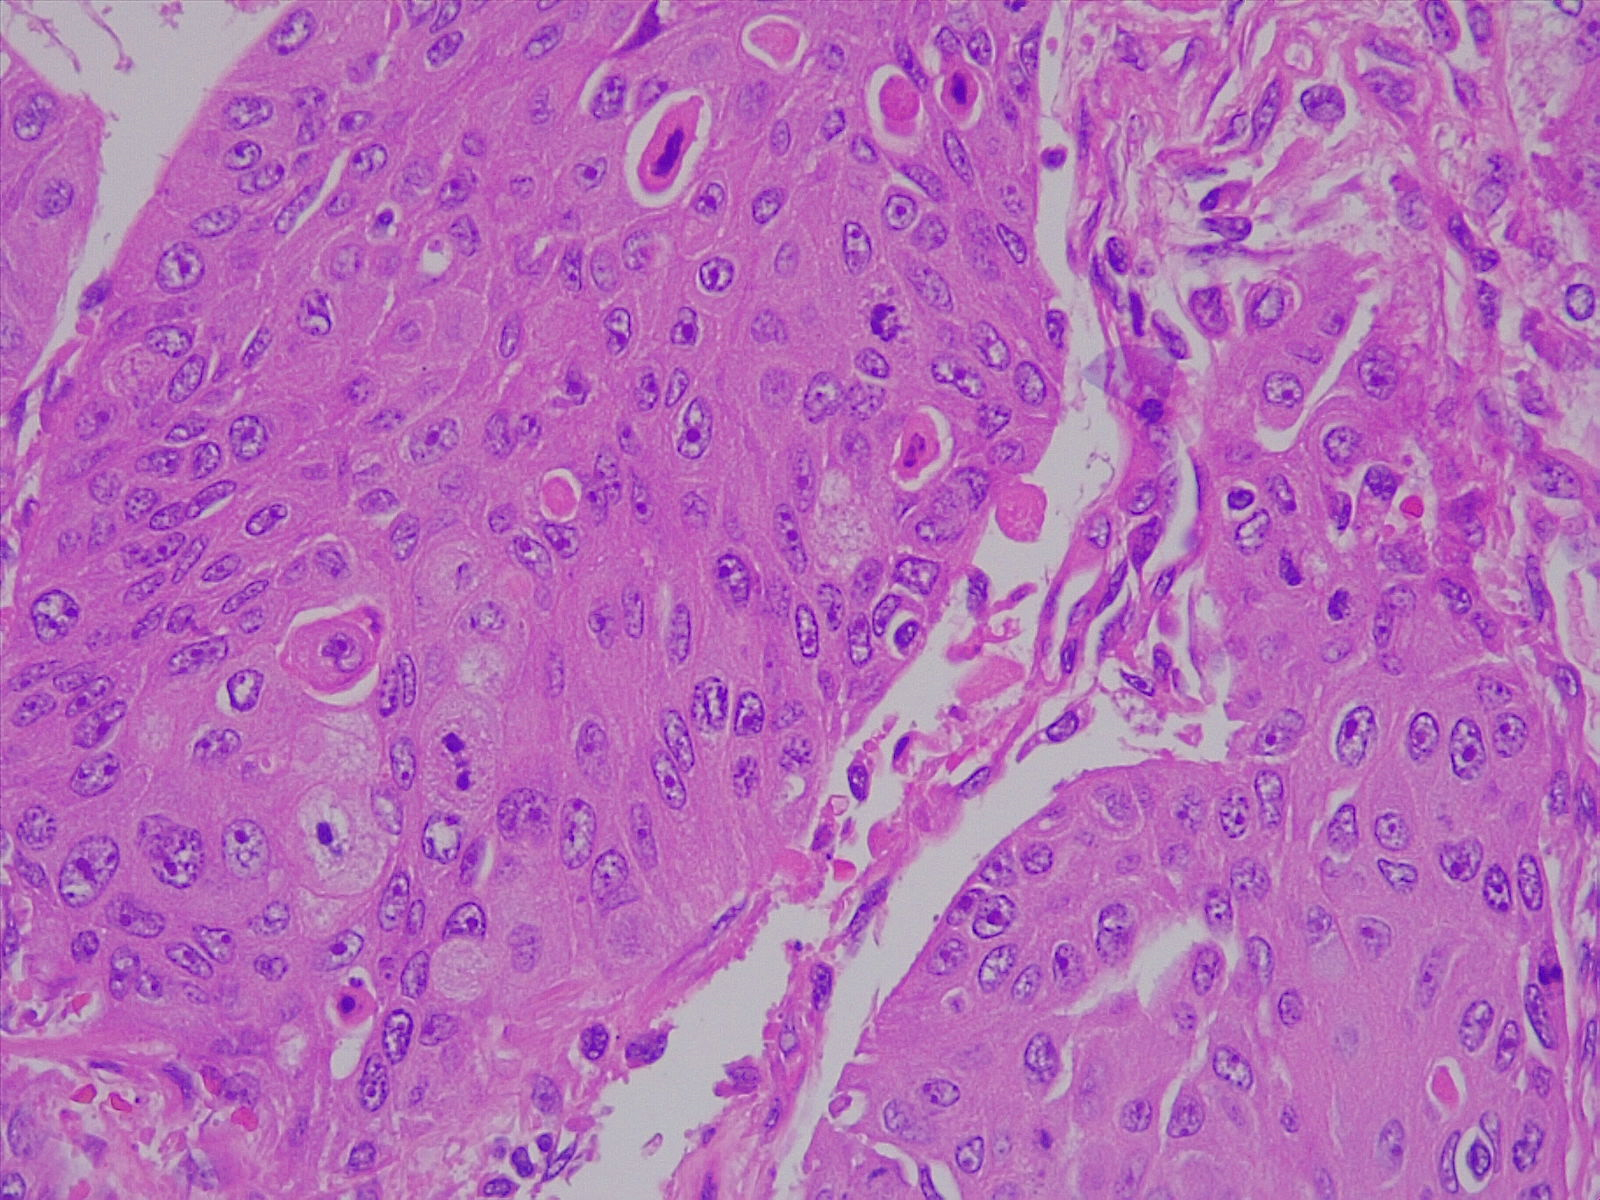
Label: lung squamous cell carcinoma, well differentiated